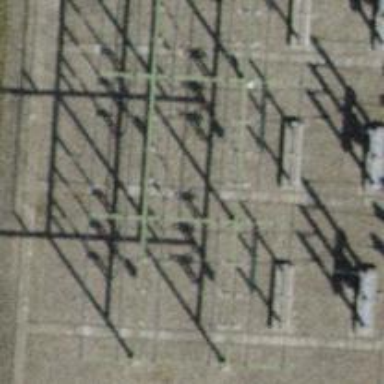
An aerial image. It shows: Switch for power supply.